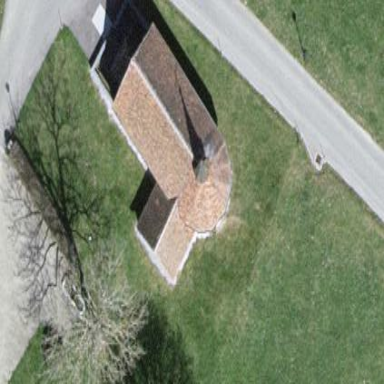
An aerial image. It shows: Chapel that serves as place of worship.